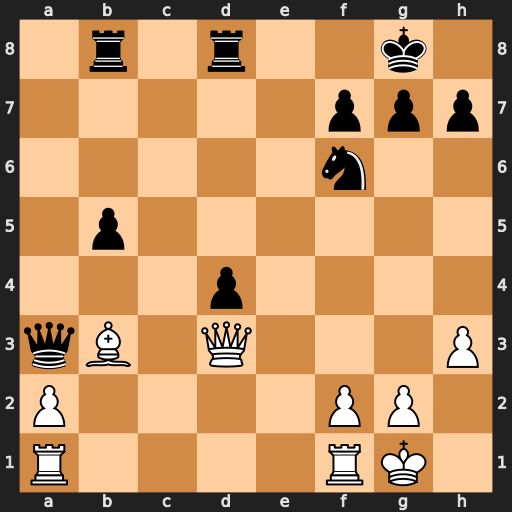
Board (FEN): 1r1r2k1/5ppp/5n2/1p6/3p4/qB1Q3P/P4PP1/R4RK1
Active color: w
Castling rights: -
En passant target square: -
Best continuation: Bxf7+ Kxf7 Qxa3